Aerial crown-view tile of a tropical tree (Barro Colorado Island, Panama), acquired 20241014:
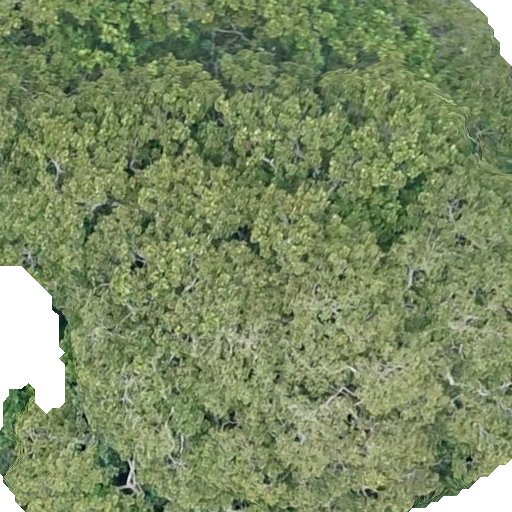
Species: Dipteryx oleifera
GBIF accepted scientific name: Dipteryx oleifera
Crown area: 604.409 m²